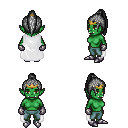
a pixel art fantasy rpg character, female body template, orc, green skin, white cape, teal pants, gray long topknot hairstyle, gold tiara, metal gloves, metal boots, four views (front, back, left, right), 2x2 character sprite sheet, small pixel art, hard edges, no anti-aliasing